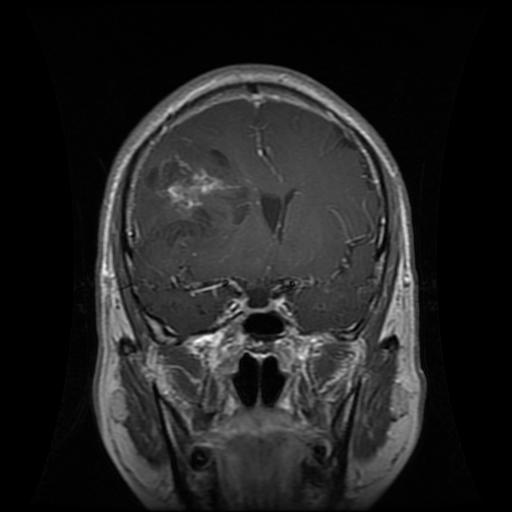
Label: glioma